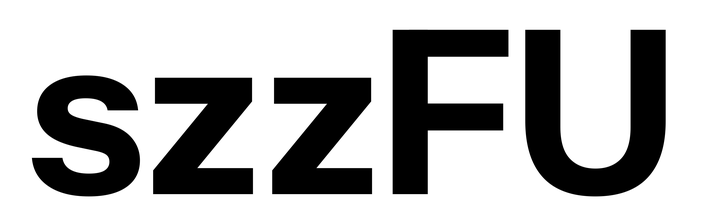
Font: InstrumentSans_Bold